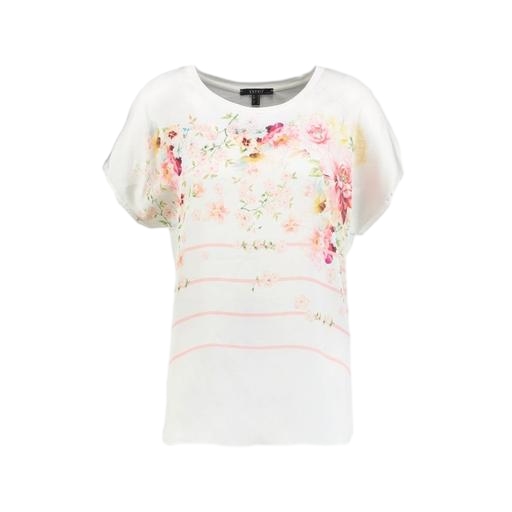
multicolor floral-print t-shirt only macy, white floral graphic t-shirt only macy, white floral graphic t-shirt, white background